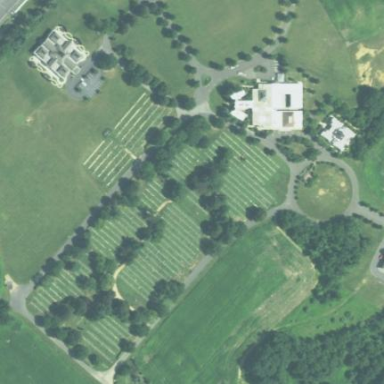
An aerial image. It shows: Cemetery.